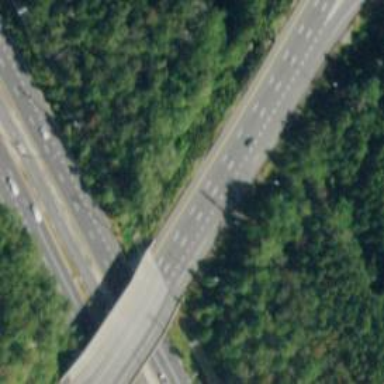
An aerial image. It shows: Urban freeway or expressway.